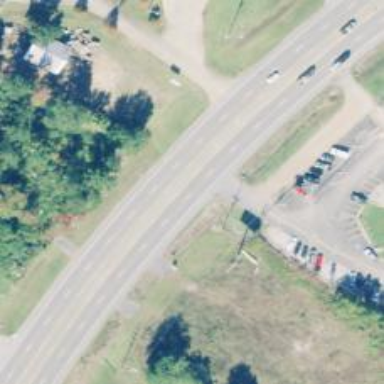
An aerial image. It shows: Trunk highway.